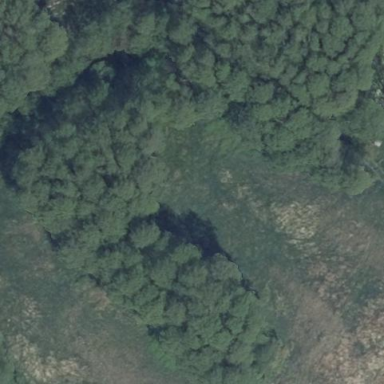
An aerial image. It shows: Forest area.